Question: '''
#include <iostream>
#include <cstring>
using namespace std;
int main() {
char sor[6] = "hello";
char des[6] = "hello";
strcat(des,sor);
cout << des;
}
'''
When i start the debugging of the program it gives the following error along with the console output :

If there is anything wrong with the code ,please give a suggestion
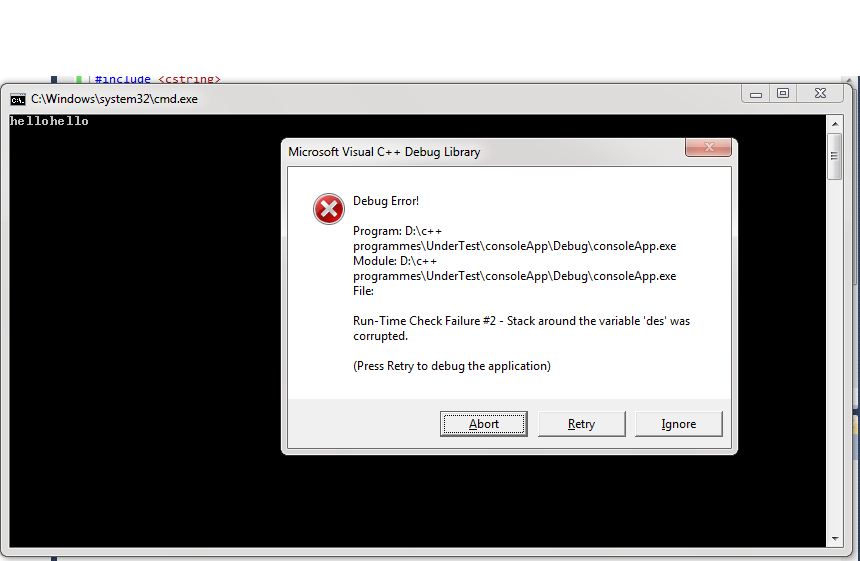
Answer: While increasing the size of the char-array would help you in this situation, let me propose to actually use C++ features; don't code C when you want to code C++:
'''
#include <iostream>
#include <string>
using namespace std;
int main() {
string sor = "hello";
string des = "hello";
des += sor;
cout << des;
}
'''
# Why not char arrays
Suhail asked why char-arrays are bad:
One shouldn't be using char-arrays because of situations like exactly this. Many more dangerous situations exist; effectively, when you are using C arrays, there's a certain danger that your program is subject to buffer-overflow attacks.
You were actually very lucky that you directly received the exception; but more often than you like those bugs are subtle and don't uncover themselves for days, months, years; and then, possibly, your customer will be in in the daily news for being cracked and losing their customers credit card information into the public.
Using C++ facilities like 'string' or 'stringstream', this can be avoided easily.
---
- <URL>